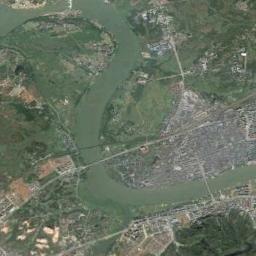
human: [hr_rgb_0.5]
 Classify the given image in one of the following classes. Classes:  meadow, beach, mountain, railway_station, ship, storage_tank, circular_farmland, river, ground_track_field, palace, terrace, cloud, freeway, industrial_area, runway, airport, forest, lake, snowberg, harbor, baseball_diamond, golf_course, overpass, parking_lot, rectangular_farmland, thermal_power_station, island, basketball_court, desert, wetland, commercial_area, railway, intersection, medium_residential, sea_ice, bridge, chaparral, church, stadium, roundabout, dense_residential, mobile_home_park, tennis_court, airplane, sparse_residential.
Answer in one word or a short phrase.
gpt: river